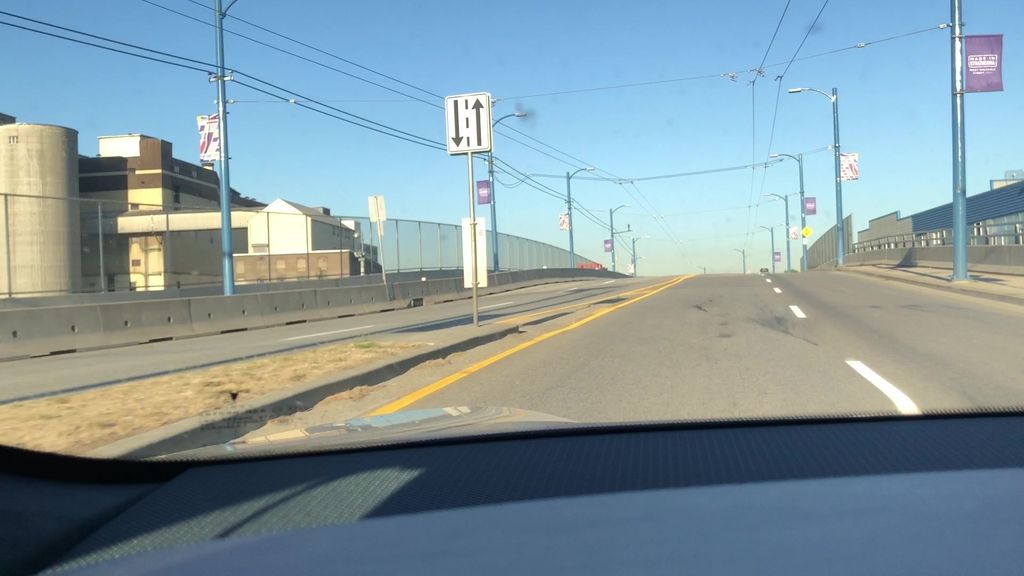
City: vancouver